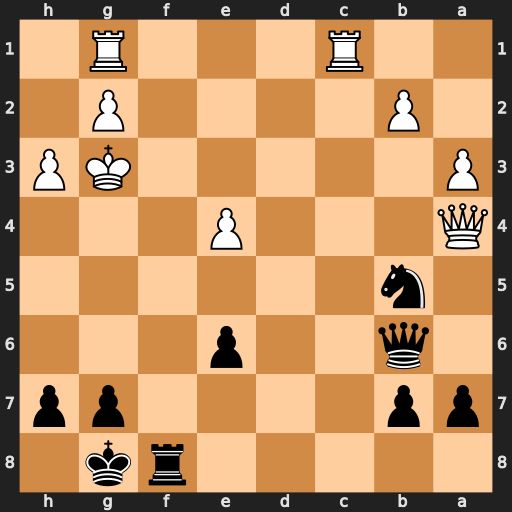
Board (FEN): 5rk1/pp4pp/1q2p3/1n6/Q3P3/P5KP/1P4P1/2R3R1
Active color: b
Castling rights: -
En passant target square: -
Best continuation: Qd6+ e5 Qxe5+